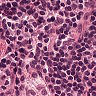
Metastatic tissue present: no